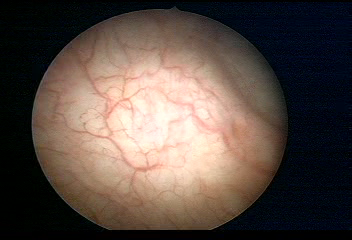
Modality: WLC
Class: Normal mucosa
Bladder cancer association: No